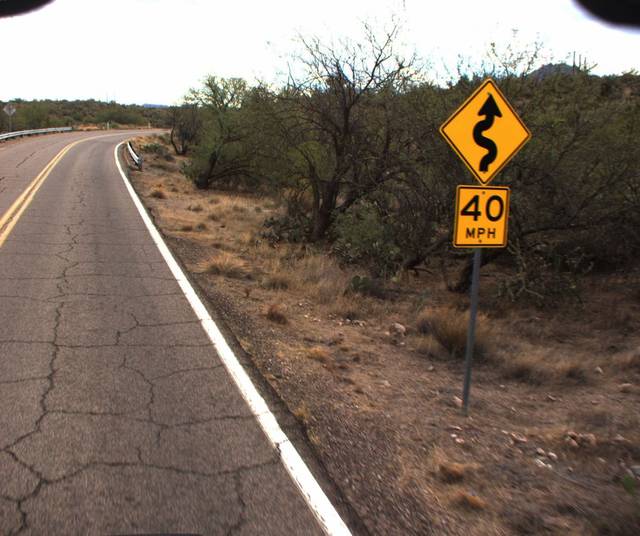
Region: United States
Coordinates: 33.536, -111.376